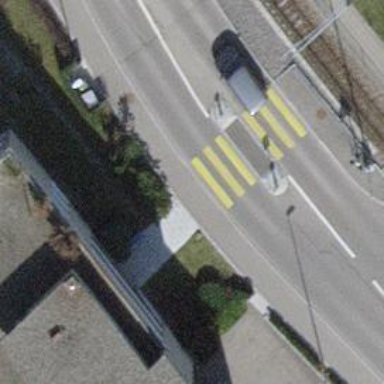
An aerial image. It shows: Uncontrolled crossing on the road.